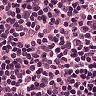
Metastatic tissue present: no